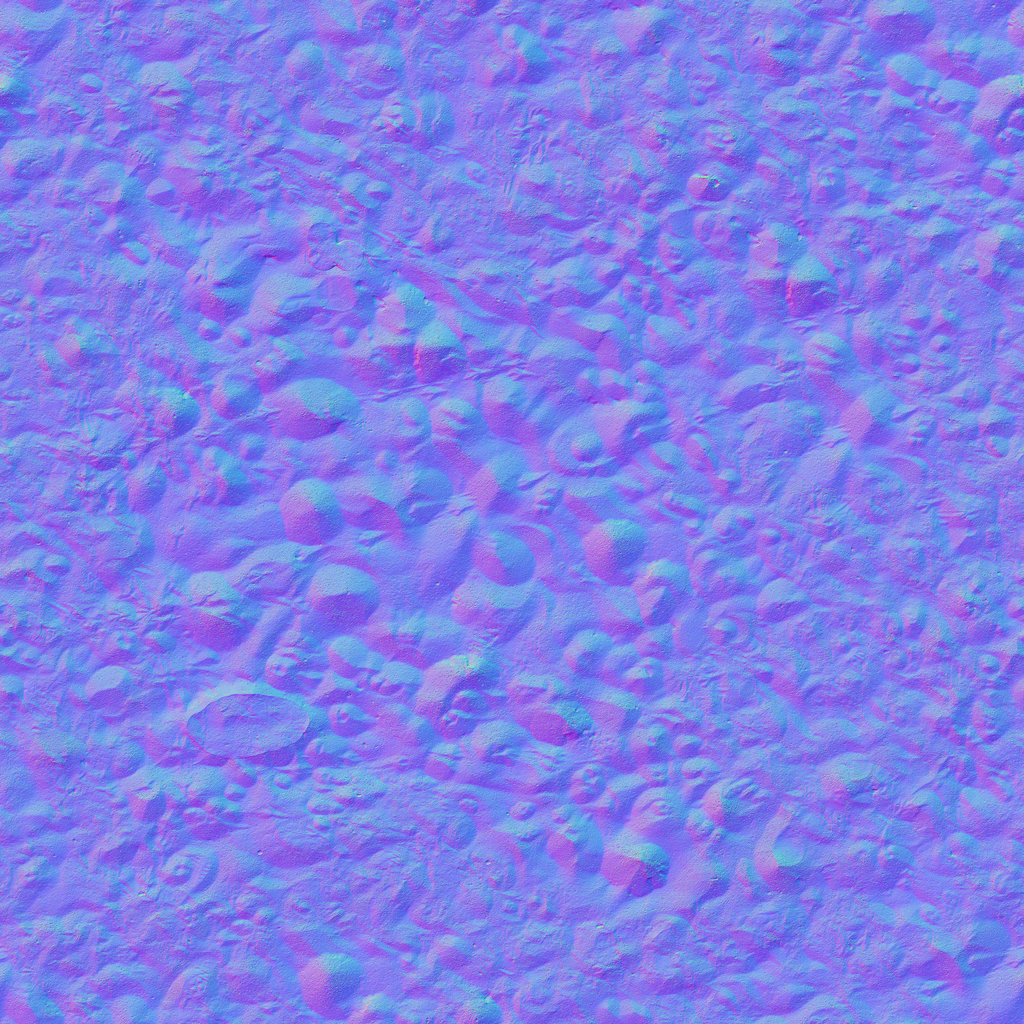
Texture map type: NormalDX